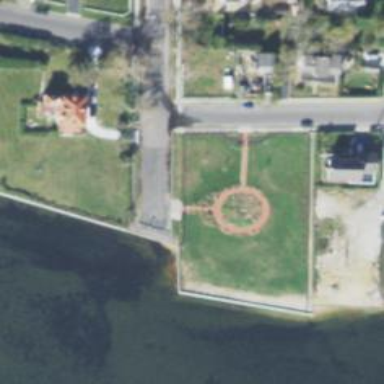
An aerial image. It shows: Historic memorial.